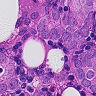
Metastatic tissue present: yes